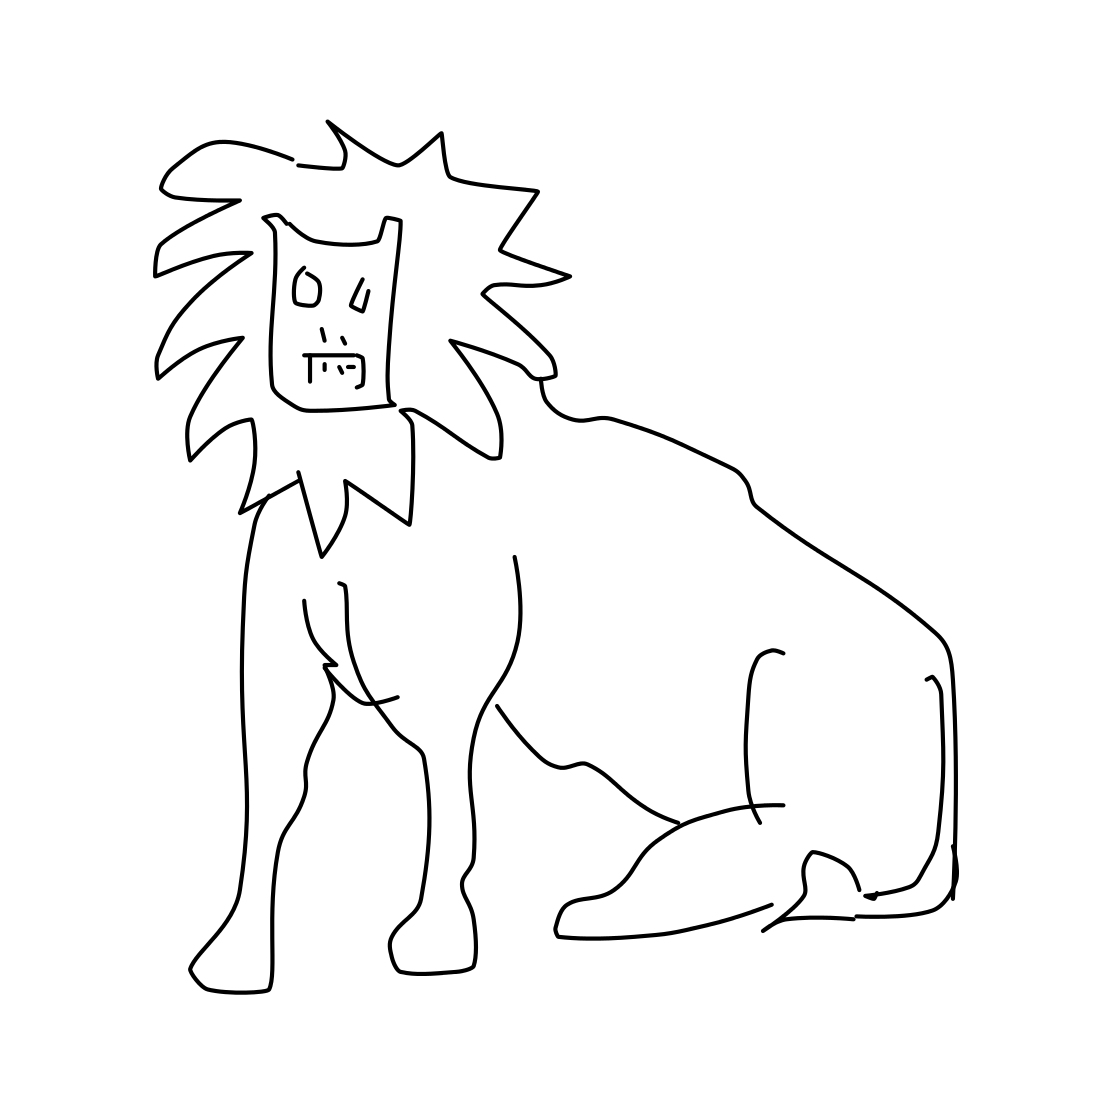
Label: lion